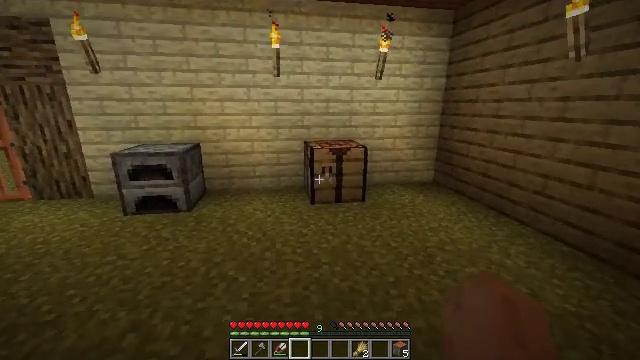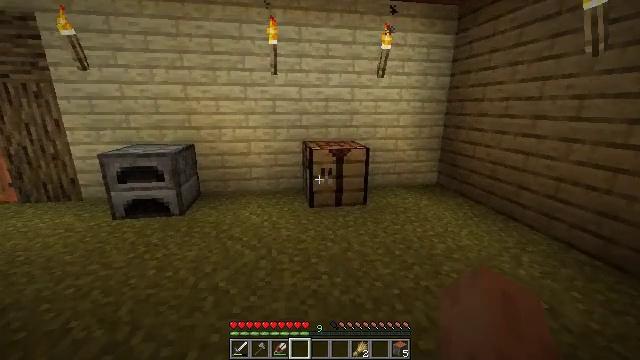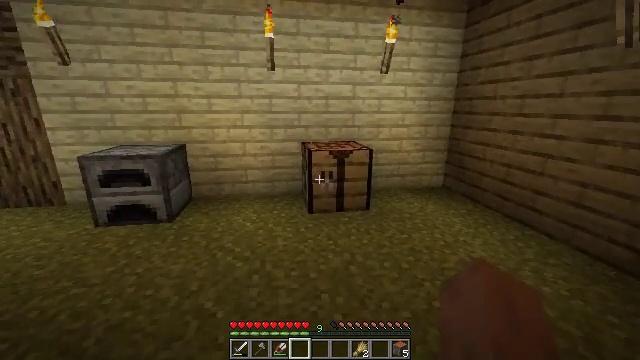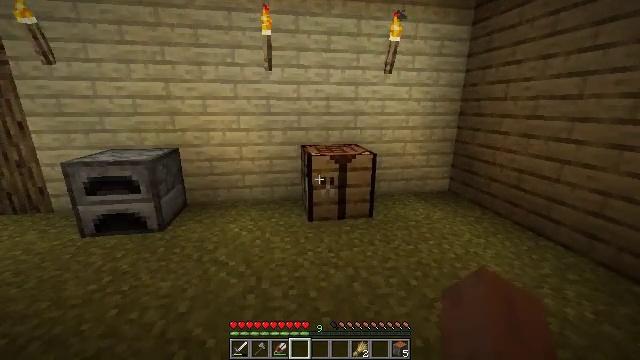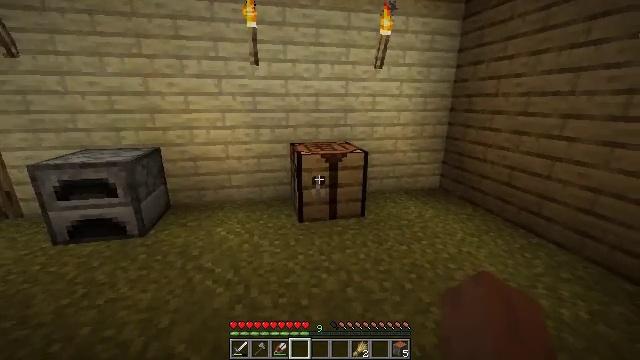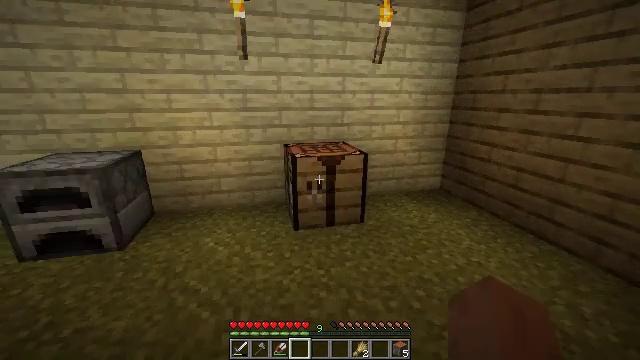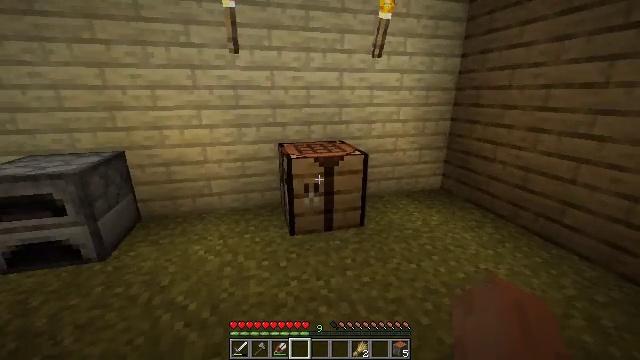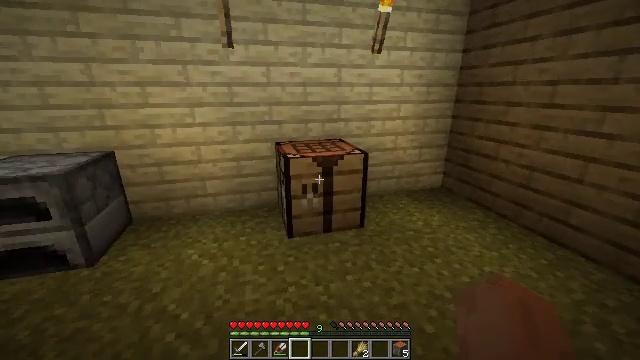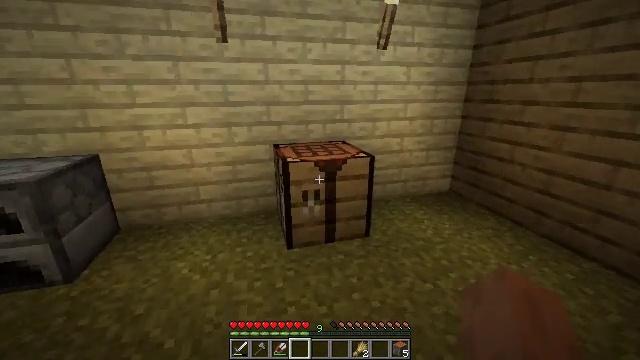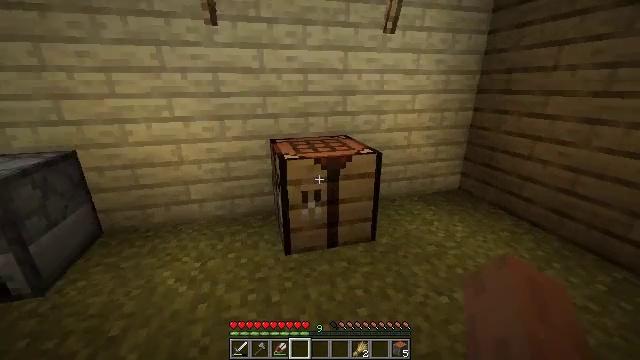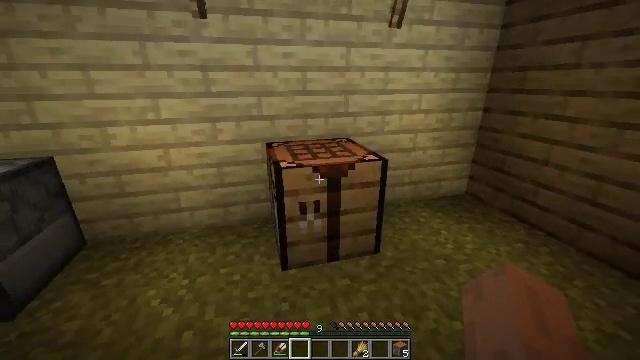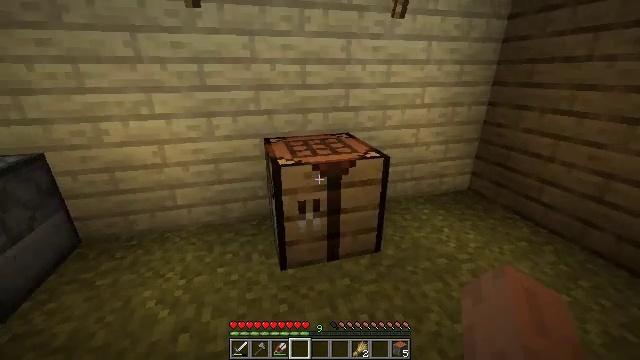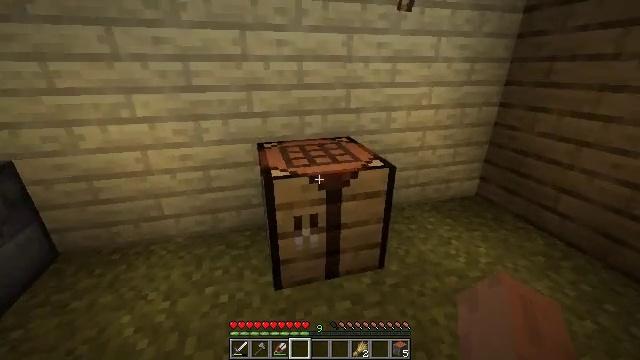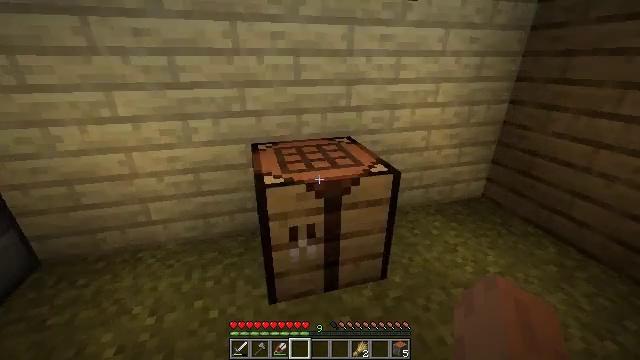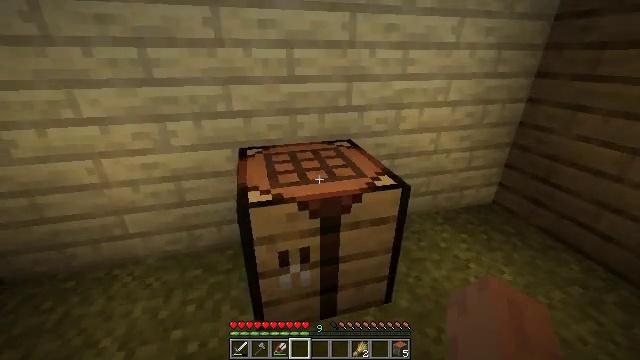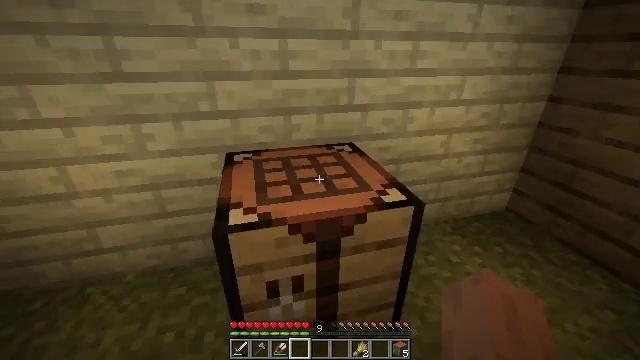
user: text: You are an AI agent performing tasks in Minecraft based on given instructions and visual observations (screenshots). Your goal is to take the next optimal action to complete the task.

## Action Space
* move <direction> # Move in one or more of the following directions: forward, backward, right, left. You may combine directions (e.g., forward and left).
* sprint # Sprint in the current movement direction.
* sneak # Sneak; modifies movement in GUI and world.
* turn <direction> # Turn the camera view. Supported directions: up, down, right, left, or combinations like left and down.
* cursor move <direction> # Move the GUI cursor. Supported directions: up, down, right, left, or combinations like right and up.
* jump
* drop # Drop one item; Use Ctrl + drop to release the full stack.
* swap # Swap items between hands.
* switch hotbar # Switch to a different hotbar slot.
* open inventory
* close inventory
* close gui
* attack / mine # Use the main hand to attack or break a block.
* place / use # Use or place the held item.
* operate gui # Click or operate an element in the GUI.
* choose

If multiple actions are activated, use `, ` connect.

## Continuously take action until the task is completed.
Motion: motion action
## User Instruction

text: Interact with the crafting table to obtain the acacia boat.
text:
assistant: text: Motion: move forward
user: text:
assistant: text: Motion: move forward
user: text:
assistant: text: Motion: move forward
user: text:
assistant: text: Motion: move forward, turn right
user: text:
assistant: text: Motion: move forward, turn right
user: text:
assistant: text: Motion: move forward, turn right
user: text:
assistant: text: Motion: move forward
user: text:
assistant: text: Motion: move forward
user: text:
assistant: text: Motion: move forward, turn down
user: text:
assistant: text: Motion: move forward
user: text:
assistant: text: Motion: move forward, turn down
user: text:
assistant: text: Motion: move forward
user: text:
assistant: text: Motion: move forward, turn down
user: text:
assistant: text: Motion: move forward, turn down
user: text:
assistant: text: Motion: move forward
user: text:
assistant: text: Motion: move forward, turn down
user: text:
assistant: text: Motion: move forward
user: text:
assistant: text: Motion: move forward, turn down
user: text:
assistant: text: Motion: no_op
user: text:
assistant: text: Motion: turn down
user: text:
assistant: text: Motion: turn down
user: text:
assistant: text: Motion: use / place
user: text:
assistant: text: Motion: use / place
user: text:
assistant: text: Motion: use / place
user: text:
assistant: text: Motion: no_op
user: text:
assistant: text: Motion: no_op
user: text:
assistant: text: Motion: open gui
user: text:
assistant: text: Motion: no_op
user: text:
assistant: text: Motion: no_op
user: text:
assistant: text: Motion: no_op